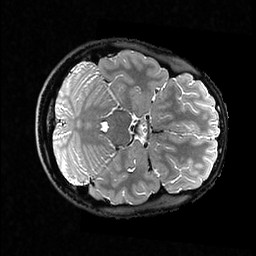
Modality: T2w
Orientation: axial
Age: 27
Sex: female
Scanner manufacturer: ge
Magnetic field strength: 3 T
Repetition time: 3.202 s
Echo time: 0.06582 s